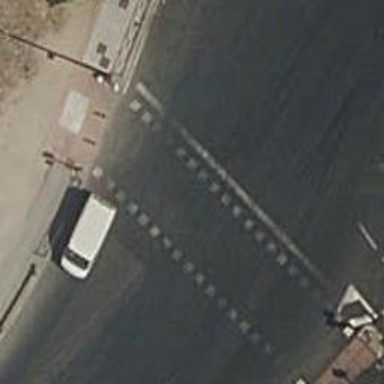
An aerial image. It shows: Zebra crossing with traffic signals. The crossing is marked by traffic lights.